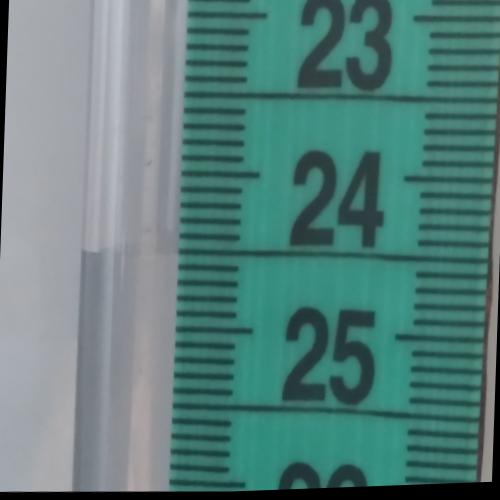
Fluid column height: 24.5 cm